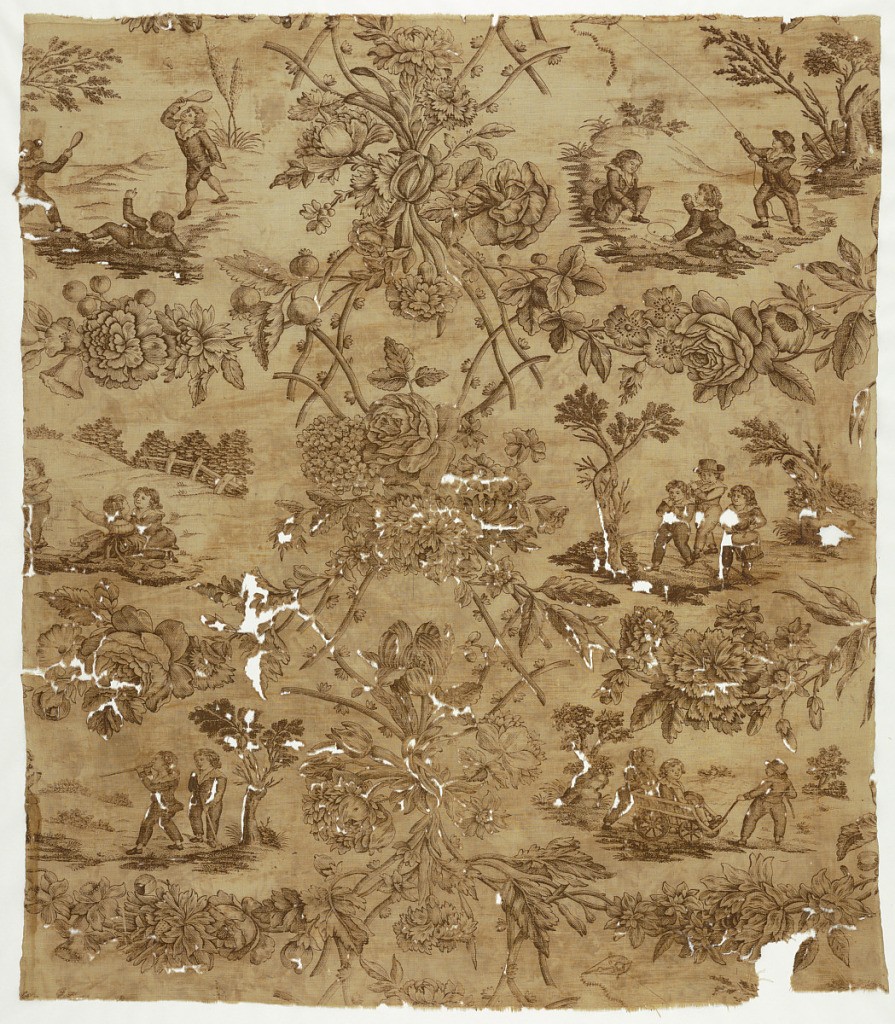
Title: Textile
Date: ca. 1790
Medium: cotton Technique: printed by engraved plate
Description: Straight repeat containing small landscape vignettes in which children play various games. The scenes are tied together by garlands of flowers. The games being played are: battledore, shuttlecock, kite flying, marbles, cards, playing of fife and drum, dart blowing, and a boy being pulled onto a wagon.